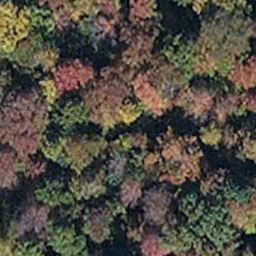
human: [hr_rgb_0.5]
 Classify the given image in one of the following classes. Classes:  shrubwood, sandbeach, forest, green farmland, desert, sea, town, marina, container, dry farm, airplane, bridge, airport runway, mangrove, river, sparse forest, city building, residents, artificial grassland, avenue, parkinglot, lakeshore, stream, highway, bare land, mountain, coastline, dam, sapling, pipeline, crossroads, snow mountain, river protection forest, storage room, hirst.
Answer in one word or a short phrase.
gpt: mangrove